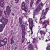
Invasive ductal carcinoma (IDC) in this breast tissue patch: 0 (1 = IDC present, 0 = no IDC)